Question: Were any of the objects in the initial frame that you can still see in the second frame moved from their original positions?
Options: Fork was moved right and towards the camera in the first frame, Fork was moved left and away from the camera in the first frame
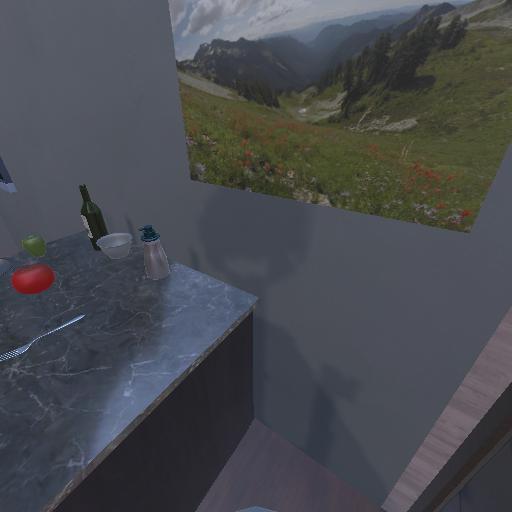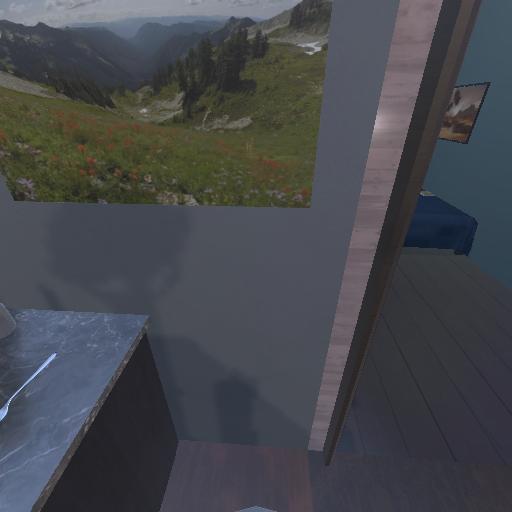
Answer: Fork was moved right and towards the camera in the first frame